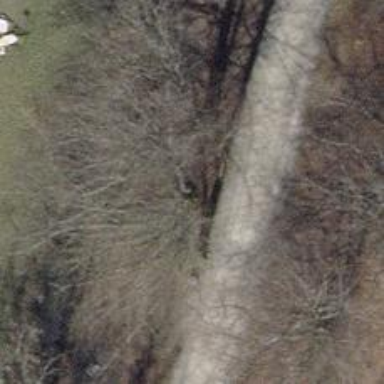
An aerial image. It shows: Bench.